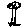
Label: tree